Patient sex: F
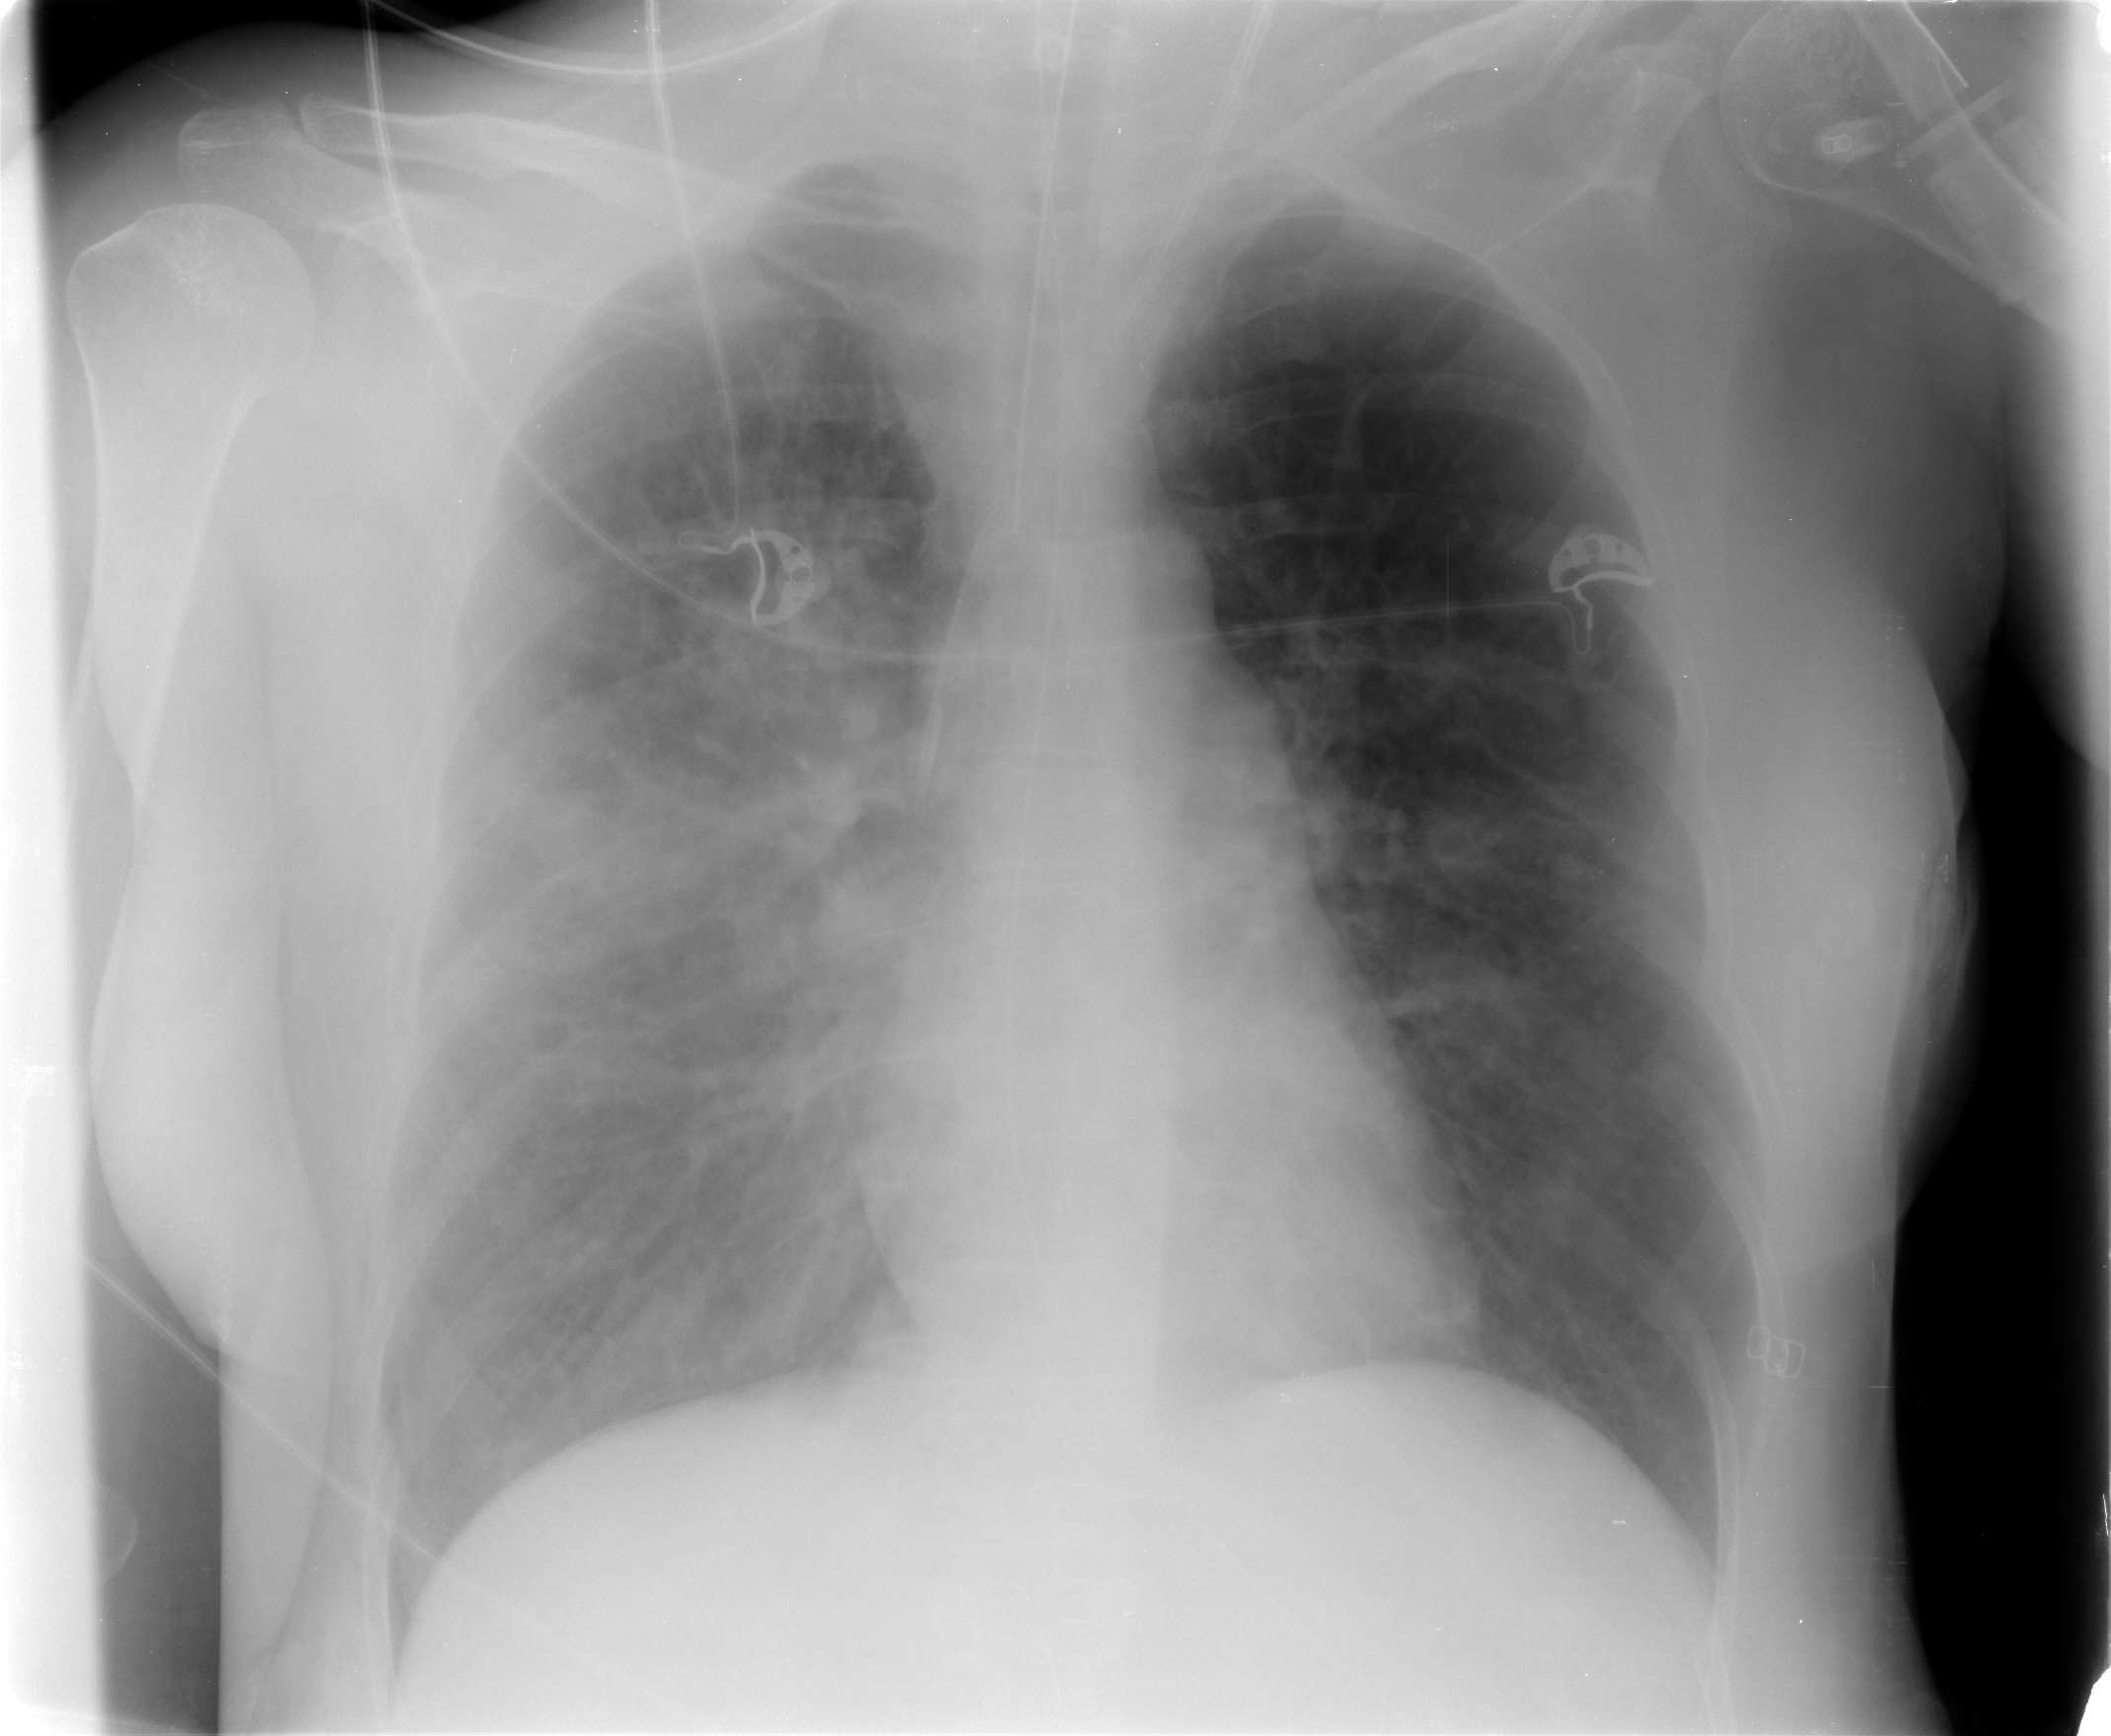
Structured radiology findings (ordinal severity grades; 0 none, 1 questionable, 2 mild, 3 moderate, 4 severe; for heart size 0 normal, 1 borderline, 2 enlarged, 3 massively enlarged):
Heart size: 0
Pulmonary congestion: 1
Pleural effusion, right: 0
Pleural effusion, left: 0
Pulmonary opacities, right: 4
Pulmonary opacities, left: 3
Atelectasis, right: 2
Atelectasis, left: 0